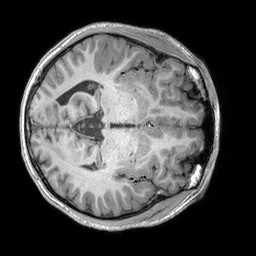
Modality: T1w
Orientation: axial
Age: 18
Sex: male
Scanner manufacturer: siemens
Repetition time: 2.25 s
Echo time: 0.00302 s